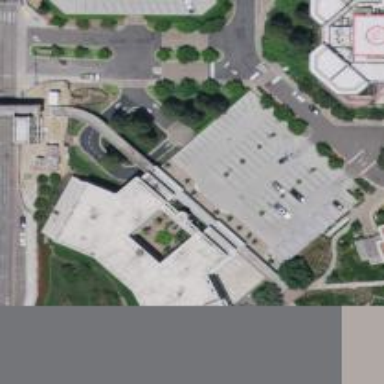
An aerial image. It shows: Office building.